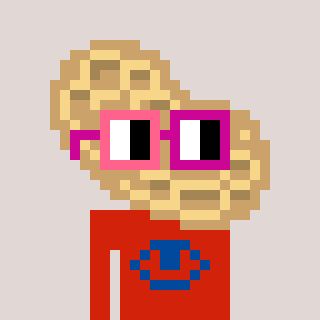
a pixel art character with square pink and red glasses, a peanut-shaped head and a red-colored body on a warm background